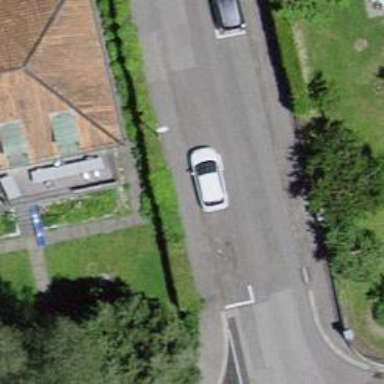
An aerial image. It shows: Residential road with parallel parking on the left side.